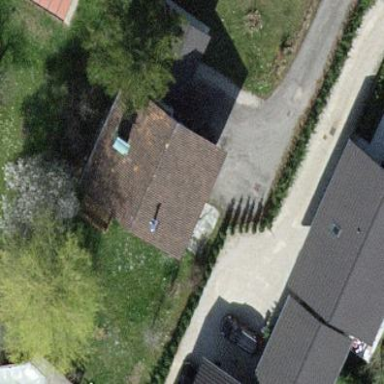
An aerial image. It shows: Gabled roof house.